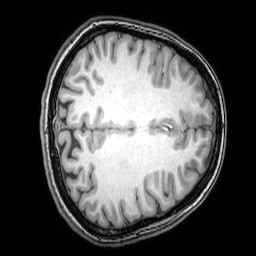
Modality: T1w
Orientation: axial
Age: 24
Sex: female
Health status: healthy
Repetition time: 0.081 s
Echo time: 0.037 s